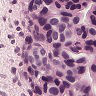
Metastatic tissue present: yes